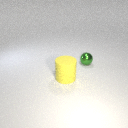
large yellow rubber cylinder to the left of small green metal sphere